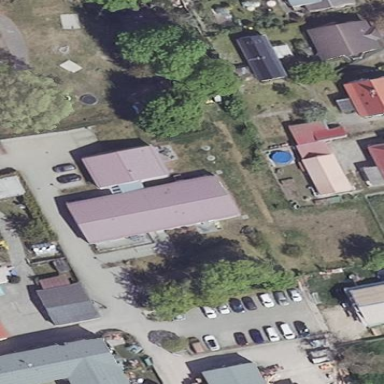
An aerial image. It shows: Simple and straightforward house.